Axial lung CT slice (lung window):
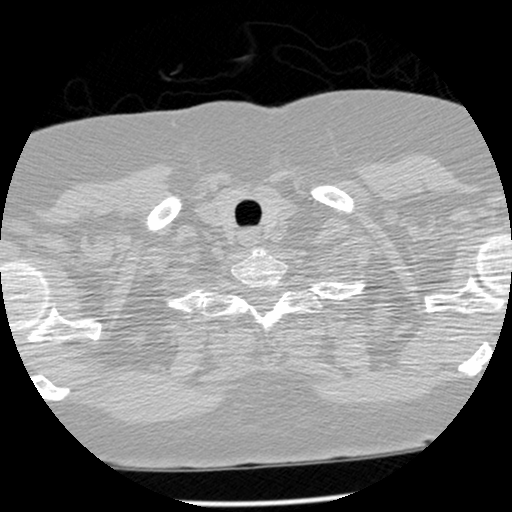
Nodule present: no